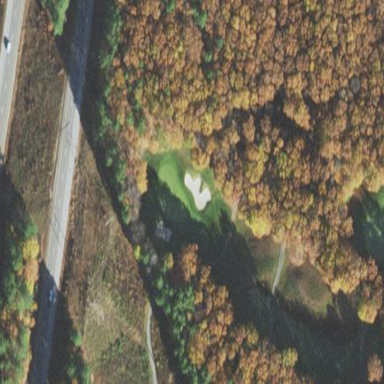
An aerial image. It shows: Rough golf area with grass scrub surface.